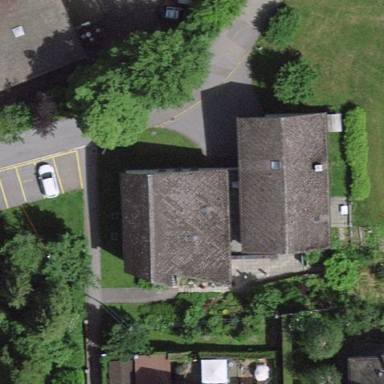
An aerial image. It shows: Chapel building.